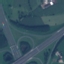
Label: Highway